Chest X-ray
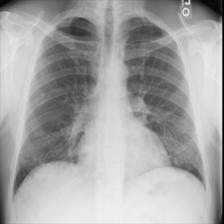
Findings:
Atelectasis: negative
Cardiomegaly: negative
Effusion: negative
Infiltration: negative
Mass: negative
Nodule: positive
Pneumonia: negative
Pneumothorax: negative
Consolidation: negative
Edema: negative
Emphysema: negative
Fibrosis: negative
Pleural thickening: negative
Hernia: negative